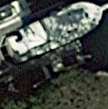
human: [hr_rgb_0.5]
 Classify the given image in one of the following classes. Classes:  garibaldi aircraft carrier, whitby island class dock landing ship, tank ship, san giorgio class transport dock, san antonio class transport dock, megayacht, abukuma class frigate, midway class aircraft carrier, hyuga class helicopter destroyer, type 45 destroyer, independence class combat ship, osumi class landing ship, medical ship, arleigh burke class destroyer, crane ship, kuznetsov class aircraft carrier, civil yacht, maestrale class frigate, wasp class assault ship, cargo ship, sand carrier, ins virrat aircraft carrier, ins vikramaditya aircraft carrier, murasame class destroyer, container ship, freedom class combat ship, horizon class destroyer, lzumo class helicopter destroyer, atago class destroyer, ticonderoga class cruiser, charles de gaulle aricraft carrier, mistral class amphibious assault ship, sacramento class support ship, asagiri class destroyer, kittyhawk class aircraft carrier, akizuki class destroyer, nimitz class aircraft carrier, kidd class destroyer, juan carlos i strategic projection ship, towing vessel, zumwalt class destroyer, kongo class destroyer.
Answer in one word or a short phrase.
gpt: Civil yacht